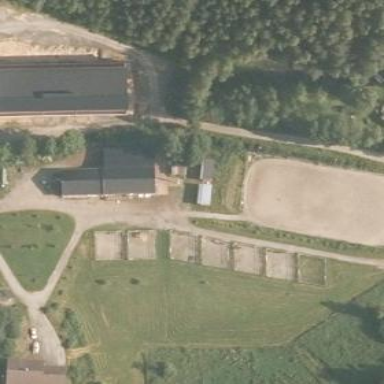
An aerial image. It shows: Area designated for horse riding.